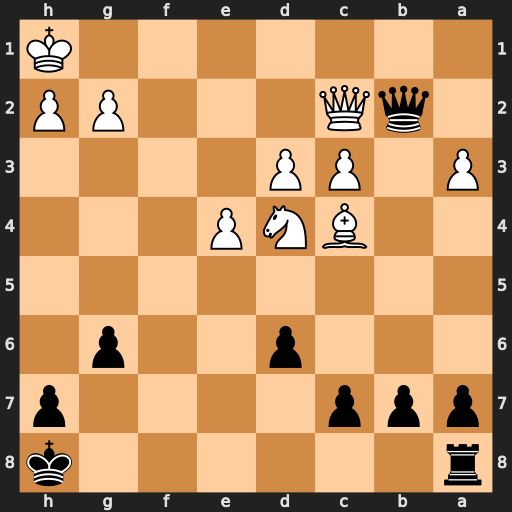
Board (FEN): r6k/ppp4p/3p2p1/8/2BNP3/P1PP4/1qQ3PP/7K
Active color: b
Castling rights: -
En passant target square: -
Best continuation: Qa1+ Qb1 Qxb1#